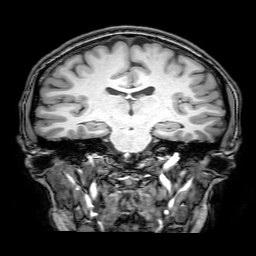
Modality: T1w
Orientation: sagittal
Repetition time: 0.00828 s
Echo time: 0.00388 s